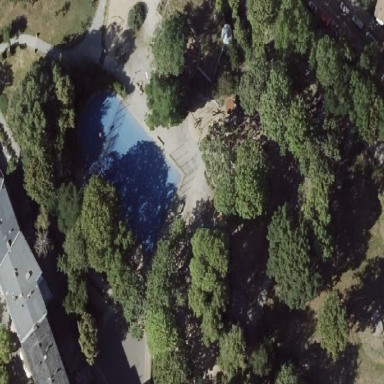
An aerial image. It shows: Playground area for leisure land.